Interaction volume radius: 5 \u00c5
Interaction volume height: 15 \u00c5
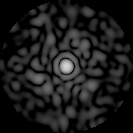
Disorder parameter: 0.8264